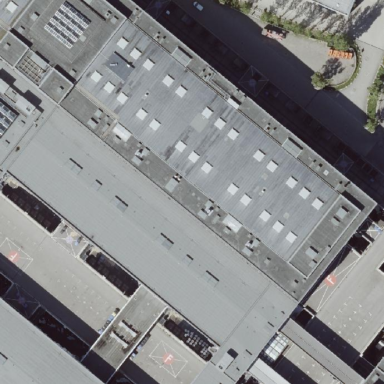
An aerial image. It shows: Exhibition hall with flat roof.